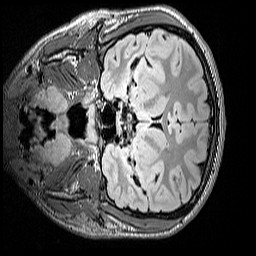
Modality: FLAIR
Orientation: coronal
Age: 13
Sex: male
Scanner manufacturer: siemens
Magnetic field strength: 3 T
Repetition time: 5 s
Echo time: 0.388 s